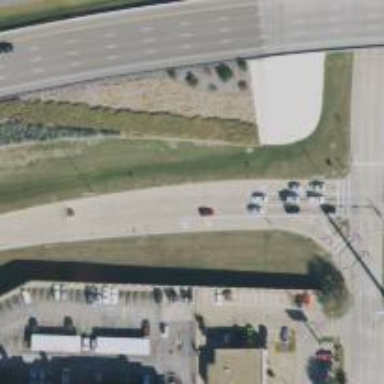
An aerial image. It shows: Secondary road with frontage road alongside.